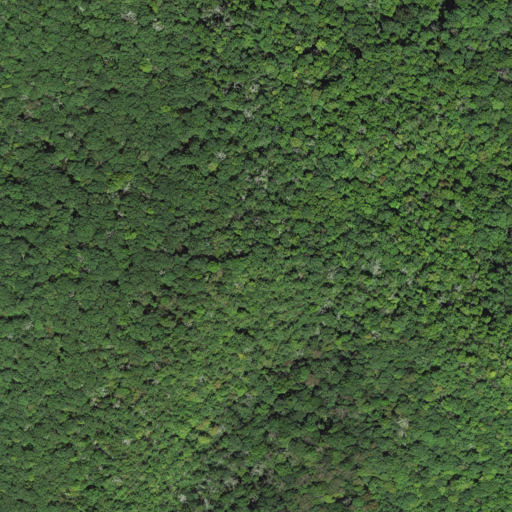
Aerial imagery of mountain in North Carolina named Brushy Mountain containing deciduous forest, mixed forest, and evergreen forest